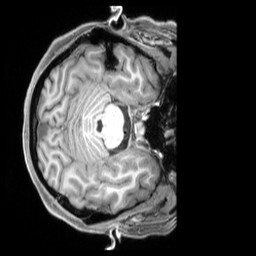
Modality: T1w
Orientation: axial
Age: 23
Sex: female
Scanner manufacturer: siemens
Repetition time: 2.3 s
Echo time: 0.00229 s